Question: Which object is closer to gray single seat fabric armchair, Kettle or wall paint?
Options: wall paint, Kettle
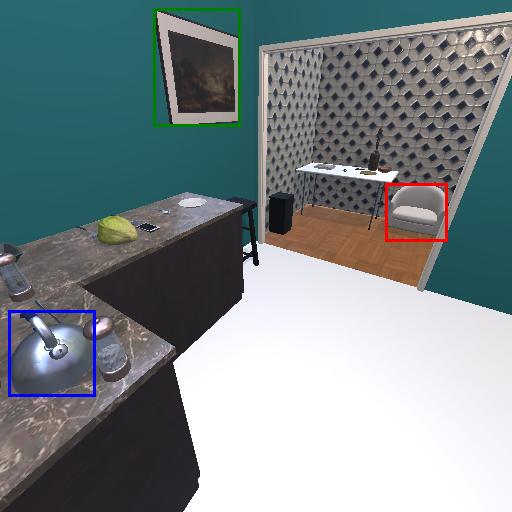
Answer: wall paint